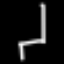
Label: chair